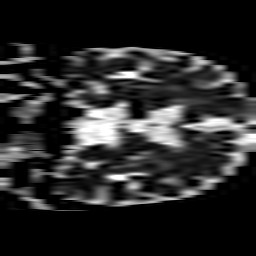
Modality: ADC
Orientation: coronal
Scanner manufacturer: philips
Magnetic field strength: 3 T
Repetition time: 3.799 s
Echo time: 0.06134 s